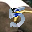
Label: 5